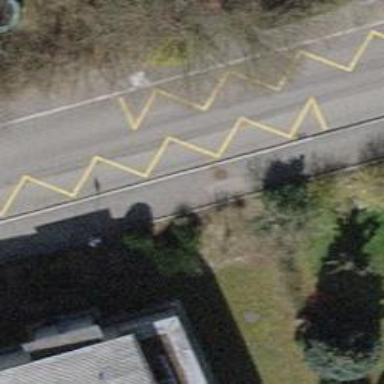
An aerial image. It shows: Bus stop with stop position for public transport.